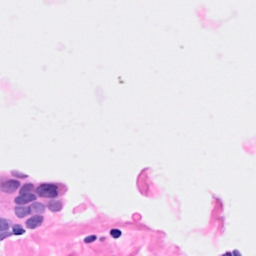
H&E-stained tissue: Breast